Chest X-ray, AP view. Patient: 46 years old, sex F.
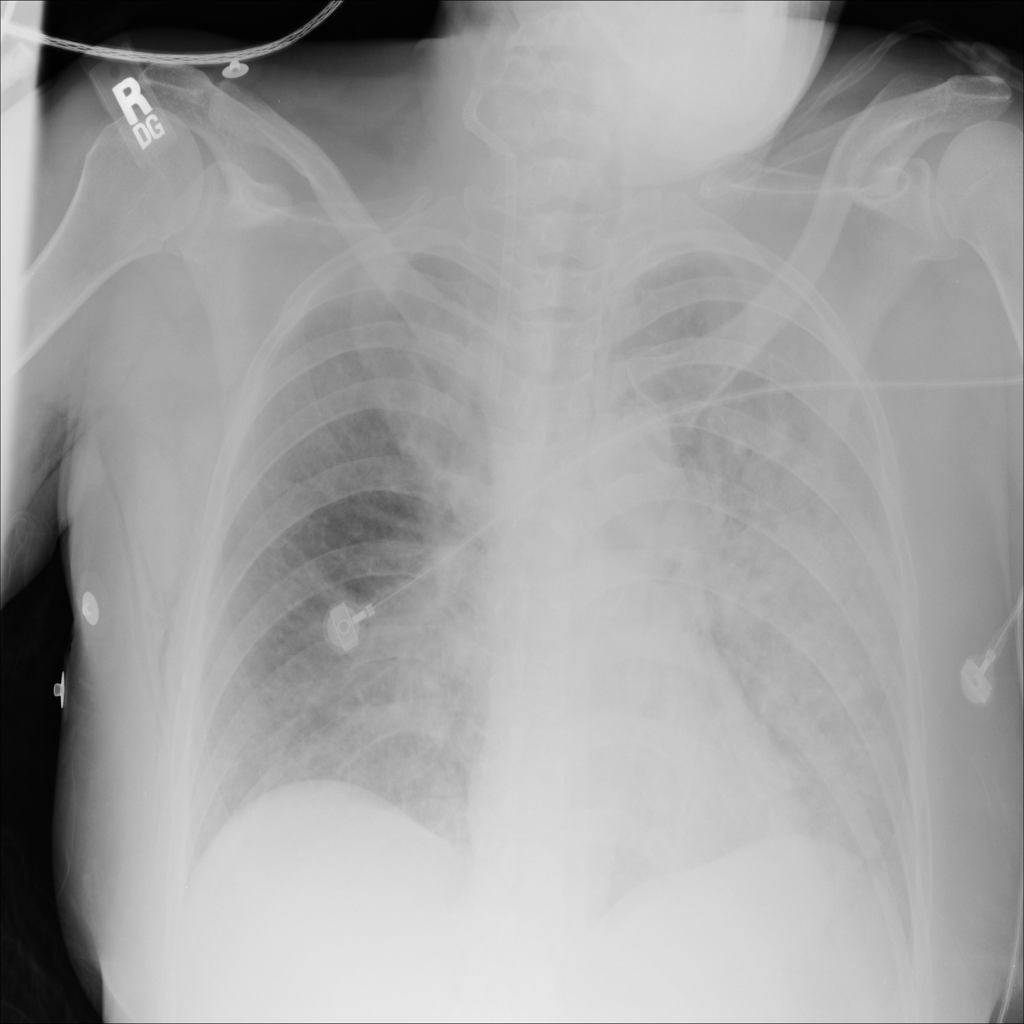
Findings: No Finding